Question: I have a xaml file in which I declared 'scroll viewer' with 15 'canvas'.
After executing the app, I can see only 10 canvas( 9 and half), When I scroll there, I can see the movement of all 9 and half canvas but no more canvas appears in the screen.
After the 10th canvas(9.5), I see only black background
'''
<ScrollViewer Grid.Row="1">
<StackPanel x:Name="ContentPanel" Height="607" Width="456">
<Canvas x:Name="canvas1" Height="65" Background="Black" Margin="-13,0,-14,0">
<TextBlock x:Name="sub1" Canvas.Left="10" TextWrapping="Wrap" Text="My Heading 001" Width="309" Foreground="White" FontSize="21.333"/>
<TextBlock x:Name="date1" Canvas.Left="374" TextWrapping="Wrap" Text="02-Jul-2013" Width="99" FontSize="16"/>
<TextBlock x:Name="author1" Canvas.Left="64" TextWrapping="Wrap" Text="By-Gaurav Sharma" Canvas.Top="45" Width="173" FontSize="13.333"/>
</Canvas>
<Canvas x:Name="canvas2" Height="65" Background="Black" Margin="-13,0,-14,0">
<TextBlock x:Name="sub2" Canvas.Left="10" TextWrapping="Wrap" Text="My Heading 002" Width="309" Foreground="White" FontSize="21.333"/>
<TextBlock x:Name="date2" Canvas.Left="374" TextWrapping="Wrap" Text="02-Jul-2013" Width="99" FontSize="16"/>
<TextBlock x:Name="author2" Canvas.Left="64" TextWrapping="Wrap" Text="By-Gaurav Sharma" Canvas.Top="45" Width="173" FontSize="13.333"/>
</Canvas>
<Canvas x:Name="canvas3" Height="65" Background="Black" Margin="-13,0,-14,0">
<TextBlock x:Name="sub3" Canvas.Left="10" TextWrapping="Wrap" Text="My Heading 003" Width="309" Foreground="White" FontSize="21.333"/>
<TextBlock x:Name="date3" Canvas.Left="374" TextWrapping="Wrap" Text="02-Jul-2013" Width="99" FontSize="16"/>
<TextBlock x:Name="author3" Canvas.Left="64" TextWrapping="Wrap" Text="By-Gaurav Sharma" Canvas.Top="45" Width="173" FontSize="13.333"/>
</Canvas>
<Canvas x:Name="canvas4" Height="65" Background="Black" Margin="-13,0,-14,0">
<TextBlock x:Name="sub4" Canvas.Left="10" TextWrapping="Wrap" Text="My Heading 004" Width="309" Foreground="White" FontSize="21.333"/>
<TextBlock x:Name="date4" Canvas.Left="374" TextWrapping="Wrap" Text="02-Jul-2013" Width="99" FontSize="16"/>
<TextBlock x:Name="author4" Canvas.Left="64" TextWrapping="Wrap" Text="By-Gaurav Sharma" Canvas.Top="45" Width="173" FontSize="13.333"/>
</Canvas>
<Canvas x:Name="canvas5" Height="65" Background="Black" Margin="-13,0,-14,0">
<TextBlock x:Name="sub5" Canvas.Left="10" TextWrapping="Wrap" Text="My Heading 005" Width="309" Foreground="White" FontSize="21.333"/>
<TextBlock x:Name="date5" Canvas.Left="374" TextWrapping="Wrap" Text="02-Jul-2013" Width="99" FontSize="16"/>
<TextBlock x:Name="author5" Canvas.Left="64" TextWrapping="Wrap" Text="By-Gaurav Sharma" Canvas.Top="45" Width="173" FontSize="13.333"/>
</Canvas>
<Canvas x:Name="canvas6" Height="65" Background="Black" Margin="-13,0,-14,0">
<TextBlock x:Name="sub6" Canvas.Left="10" TextWrapping="Wrap" Text="My Heading 006" Width="309" Foreground="White" FontSize="21.333"/>
<TextBlock x:Name="date6" Canvas.Left="374" TextWrapping="Wrap" Text="02-Jul-2013" Width="99" FontSize="16"/>
<TextBlock x:Name="author6" Canvas.Left="64" TextWrapping="Wrap" Text="By-Gaurav Sharma" Canvas.Top="45" Width="173" FontSize="13.333"/>
</Canvas>
<Canvas x:Name="canvas7" Height="65" Background="Black" Margin="-13,0,-14,0">
<TextBlock x:Name="sub7" Canvas.Left="10" TextWrapping="Wrap" Text="My Heading 007" Width="309" Foreground="White" FontSize="21.333"/>
<TextBlock x:Name="date7" Canvas.Left="374" TextWrapping="Wrap" Text="02-Jul-2013" Width="99" FontSize="16"/>
<TextBlock x:Name="author7" Canvas.Left="64" TextWrapping="Wrap" Text="By-Gaurav Sharma" Canvas.Top="45" Width="173" FontSize="13.333"/>
</Canvas>
<Canvas x:Name="canvas8" Height="65" Background="Black" Margin="-13,0,-14,0">
<TextBlock x:Name="sub8" Canvas.Left="10" TextWrapping="Wrap" Text="My Heading 008" Width="309" Foreground="White" FontSize="21.333"/>
<TextBlock x:Name="date8" Canvas.Left="374" TextWrapping="Wrap" Text="02-Jul-2013" Width="99" FontSize="16"/>
<TextBlock x:Name="author8" Canvas.Left="64" TextWrapping="Wrap" Text="By-Gaurav Sharma" Canvas.Top="45" Width="173" FontSize="13.333"/>
</Canvas>
<Canvas x:Name="canvas9" Height="65" Background="Black" Margin="-13,0,-14,0">
<TextBlock x:Name="sub9" Canvas.Left="10" TextWrapping="Wrap" Text="My Heading 009" Width="309" Foreground="White" FontSize="21.333"/>
<TextBlock x:Name="date9" Canvas.Left="374" TextWrapping="Wrap" Text="02-Jul-2013" Width="99" FontSize="16"/>
<TextBlock x:Name="author9" Canvas.Left="64" TextWrapping="Wrap" Text="By-Gaurav Sharma" Canvas.Top="45" Width="173" FontSize="13.333"/>
</Canvas>
<Canvas x:Name="canvas10" Height="65" Background="Black" Margin="-13,0,-14,0">
<TextBlock x:Name="sub10" Canvas.Left="10" TextWrapping="Wrap" Text="My Heading 0010" Width="309" Foreground="White" FontSize="21.333"/>
<TextBlock x:Name="date10" Canvas.Left="374" TextWrapping="Wrap" Text="02-Jul-2013" Width="99" FontSize="16"/>
<TextBlock x:Name="author10" Canvas.Left="64" TextWrapping="Wrap" Text="By-Gaurav Sharma" Canvas.Top="45" Width="173" FontSize="13.333"/>
</Canvas>
<Canvas x:Name="canvas11" Height="65" Background="Black" Margin="-13,0,-14,0">
<TextBlock x:Name="sub11" Canvas.Left="10" TextWrapping="Wrap" Text="My Heading 0011" Width="309" Foreground="White" FontSize="21.333"/>
<TextBlock x:Name="date11" Canvas.Left="374" TextWrapping="Wrap" Text="02-Jul-2013" Width="99" FontSize="16"/>
<TextBlock x:Name="author11" Canvas.Left="64" TextWrapping="Wrap" Text="By-Gaurav Sharma" Canvas.Top="45" Width="173" FontSize="13.333"/>
</Canvas>
<Canvas x:Name="canvas12" Height="65" Background="Black" Margin="-13,0,-14,0">
<TextBlock x:Name="sub12" Canvas.Left="10" TextWrapping="Wrap" Text="My Heading 0012" Width="309" Foreground="White" FontSize="21.333"/>
<TextBlock x:Name="date12" Canvas.Left="374" TextWrapping="Wrap" Text="02-Jul-2013" Width="99" FontSize="16"/>
<TextBlock x:Name="author12" Canvas.Left="64" TextWrapping="Wrap" Text="By-Gaurav Sharma" Canvas.Top="45" Width="173" FontSize="13.333"/>
</Canvas>
<Canvas x:Name="canvas13" Height="65" Background="Black" Margin="-13,0,-14,0">
<TextBlock x:Name="sub13" Canvas.Left="10" TextWrapping="Wrap" Text="My Heading 0013" Width="309" Foreground="White" FontSize="21.333"/>
<TextBlock x:Name="date13" Canvas.Left="374" TextWrapping="Wrap" Text="02-Jul-2013" Width="99" FontSize="16"/>
<TextBlock x:Name="author13" Canvas.Left="64" TextWrapping="Wrap" Text="By-Gaurav Sharma" Canvas.Top="45" Width="173" FontSize="13.333"/>
</Canvas>
<Canvas x:Name="canvas14" Height="65" Background="Black" Margin="-13,0,-14,0">
<TextBlock x:Name="sub14" Canvas.Left="10" TextWrapping="Wrap" Text="My Heading 0014" Width="309" Foreground="White" FontSize="21.333"/>
<TextBlock x:Name="date14" Canvas.Left="374" TextWrapping="Wrap" Text="02-Jul-2013" Width="99" FontSize="16"/>
<TextBlock x:Name="author14" Canvas.Left="64" TextWrapping="Wrap" Text="By-Gaurav Sharma" Canvas.Top="45" Width="173" FontSize="13.333"/>
</Canvas>
<Canvas x:Name="canvas15" Height="65" Background="Black" Margin="-13,0,-14,0">
<TextBlock x:Name="sub15" Canvas.Left="10" TextWrapping="Wrap" Text="My Heading 0015" Width="309" Foreground="White" FontSize="21.333"/>
<TextBlock x:Name="date15" Canvas.Left="374" TextWrapping="Wrap" Text="02-Jul-2013" Width="99" FontSize="16"/>
<TextBlock x:Name="author15" Canvas.Left="64" TextWrapping="Wrap" Text="By-Gaurav Sharma" Canvas.Top="45" Width="173" FontSize="13.333"/>
</Canvas>
'''

If I make the scroll viewer shorter in height, It becomes scrollable but scrolls only upto 9 and half canvas.
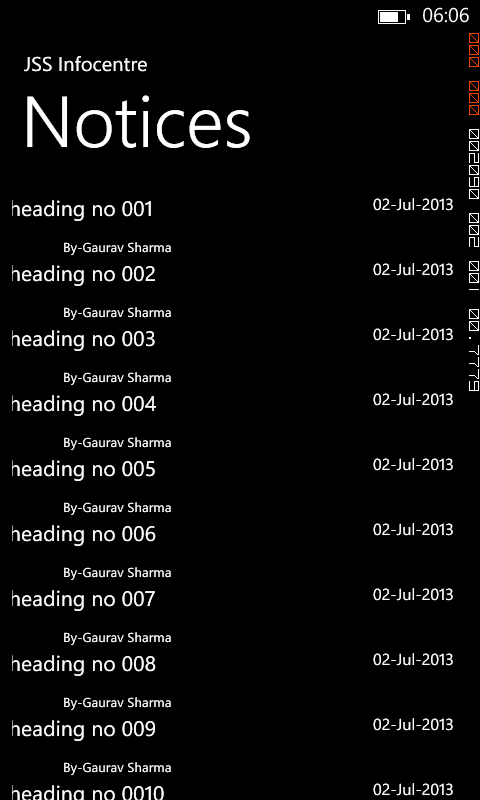
Answer: Heres your problem. StackPanel has a height of 607 so just remove that
'''
<StackPanel x:Name="ContentPanel" Height="607" Width="456">
'''
Its not good practice to set the width like this due to different size devices try and use Grid with flexible layouts. For your example something like this. Note VerticalAlignment and HorizontalAlignments which are very useful in mapping out layouts.
'''
<ScrollViewer Grid.Row="1">
<Grid>
<Grid.RowDefinitions>
<RowDefinition Height="65" />
<RowDefinition Height="65" />
</Grid.RowDefinitions>
<Grid x:Name="panel1">
<TextBlock x:Name="sub1" TextWrapping="Wrap" Text="My Heading 001" Foreground="White" FontSize="21.333"/>
<TextBlock x:Name="author1" TextWrapping="Wrap" Text="By-Gaurav Sharma" FontSize="13.333"
VerticalAlignment="Bottom" Margin="50,0,0,0"/>
<TextBlock x:Name="date1" HorizontalAlignment="Right" TextWrapping="Wrap" Text="02-Jul-2013" FontSize="16"/>
</Grid>
<Grid x:Name="panel2" Grid.Row="1">
<TextBlock x:Name="sub2" TextWrapping="Wrap" Text="My Heading 002" Foreground="White" FontSize="21.333"/>
<TextBlock x:Name="author2" TextWrapping="Wrap" Text="By-Gaurav Sharma" FontSize="13.333"
VerticalAlignment="Bottom" Margin="50,0,0,0"/>
<TextBlock x:Name="date2" HorizontalAlignment="Right" TextWrapping="Wrap" Text="02-Jul-2013" FontSize="16"/>
</Grid>
</Grid>
</ScrollViewer> ... ...
'''
Hope that helps